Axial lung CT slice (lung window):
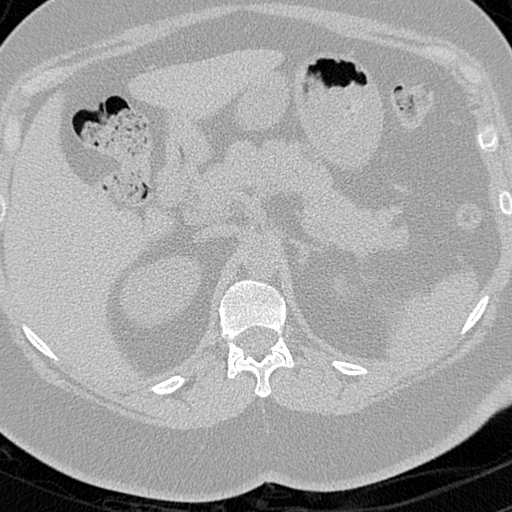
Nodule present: no